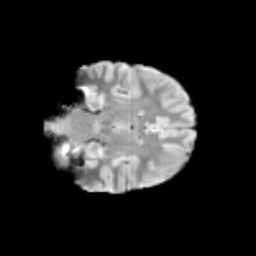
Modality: T2w
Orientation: coronal
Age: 9
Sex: male
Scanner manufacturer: siemens
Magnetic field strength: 3 T
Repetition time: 3.8 s
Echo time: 0.07 s